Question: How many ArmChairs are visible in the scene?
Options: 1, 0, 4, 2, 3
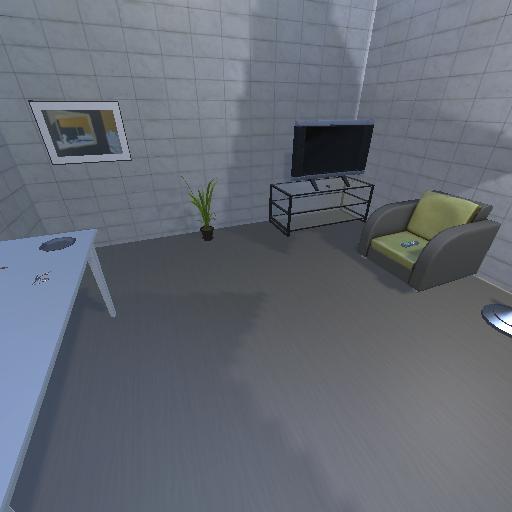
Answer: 1